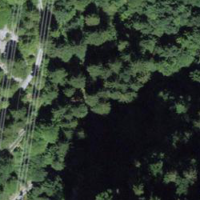
EUNIS habitat code: 43
Species observed at this site:
Cephalanthera rubra